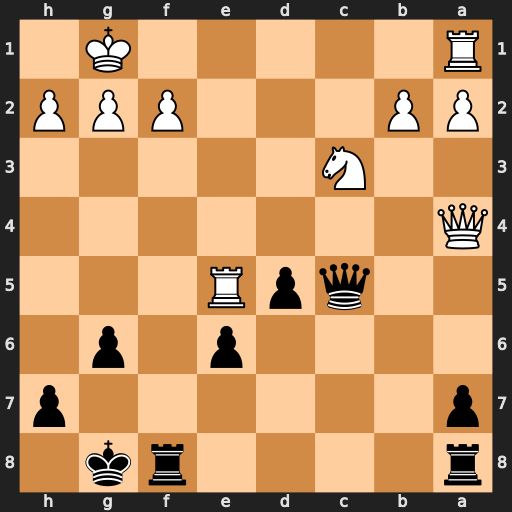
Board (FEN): r4rk1/p6p/4p1p1/2qpR3/Q7/2N5/PP3PPP/R5K1
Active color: b
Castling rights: -
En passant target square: -
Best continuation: Qxf2+ Kh1 Qf1+ Rxf1 Rxf1#